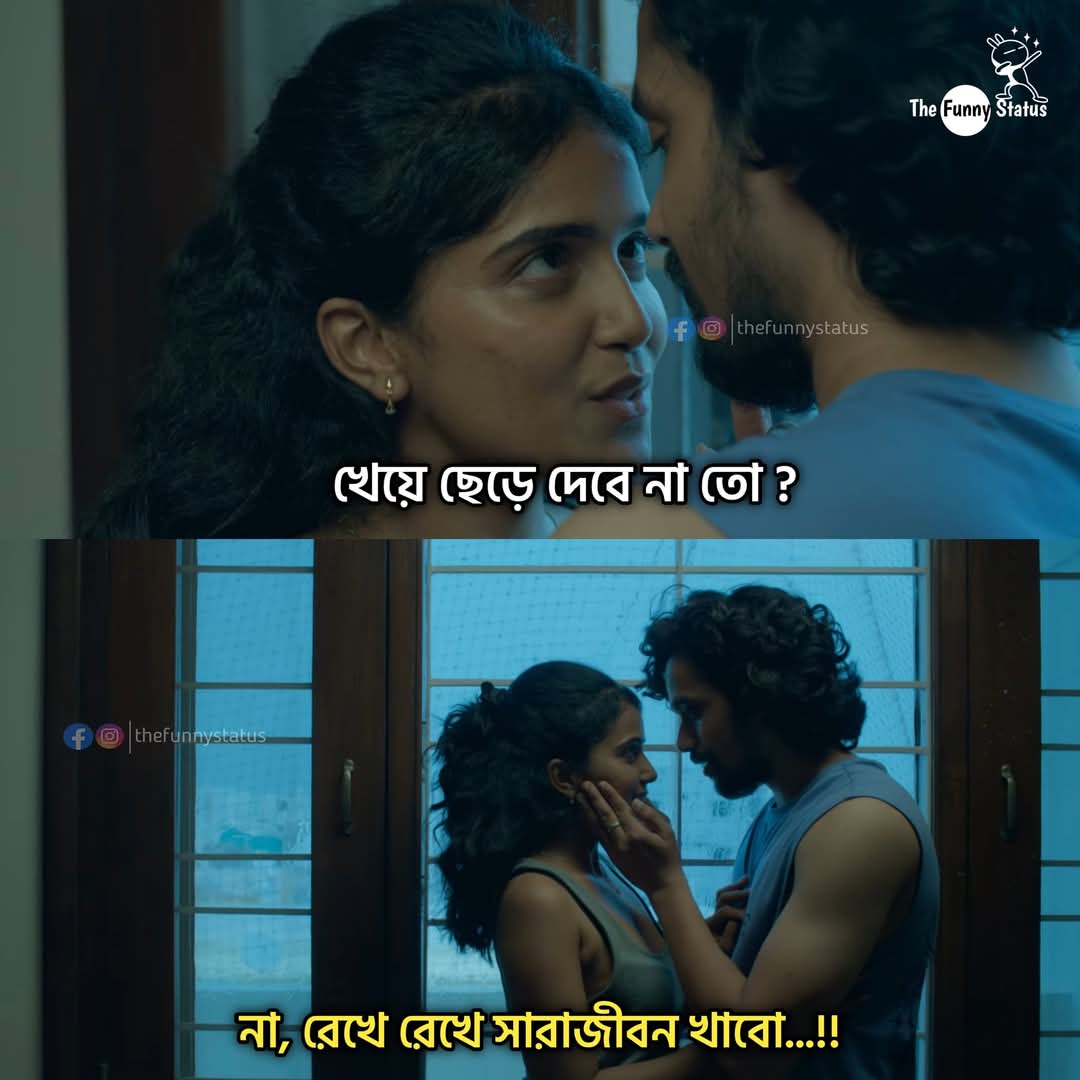
Text: খেয়ে ছেড়ে দেবে না তো?
না, রেখে রেখে সারাজীবন খাবো...!!
Label: Non Hate